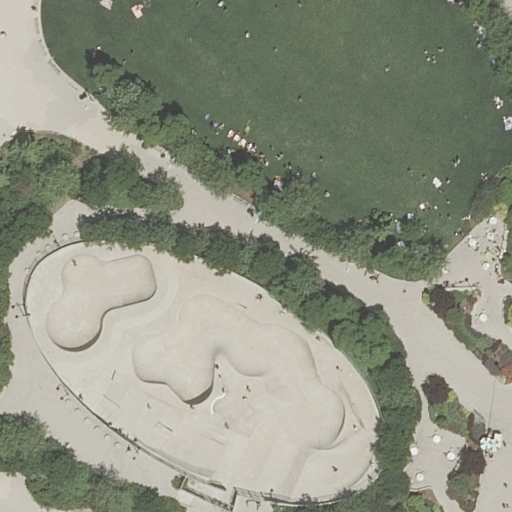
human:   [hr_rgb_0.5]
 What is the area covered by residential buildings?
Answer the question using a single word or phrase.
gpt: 0m2

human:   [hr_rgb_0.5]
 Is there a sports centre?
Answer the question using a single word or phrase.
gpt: yes

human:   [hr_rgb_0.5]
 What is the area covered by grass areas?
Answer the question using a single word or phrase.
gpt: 1710m2

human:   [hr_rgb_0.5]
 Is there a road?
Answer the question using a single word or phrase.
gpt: yes

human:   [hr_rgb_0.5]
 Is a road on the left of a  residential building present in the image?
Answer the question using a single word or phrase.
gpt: no

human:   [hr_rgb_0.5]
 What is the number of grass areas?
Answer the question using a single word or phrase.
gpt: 6

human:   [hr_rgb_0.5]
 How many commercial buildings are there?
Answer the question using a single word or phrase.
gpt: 0

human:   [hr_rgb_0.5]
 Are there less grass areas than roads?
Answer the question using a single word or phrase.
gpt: no

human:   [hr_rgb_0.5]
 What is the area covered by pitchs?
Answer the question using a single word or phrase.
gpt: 2622m2

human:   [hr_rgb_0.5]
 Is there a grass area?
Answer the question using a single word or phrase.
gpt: yes

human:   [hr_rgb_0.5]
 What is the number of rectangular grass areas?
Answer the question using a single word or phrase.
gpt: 1

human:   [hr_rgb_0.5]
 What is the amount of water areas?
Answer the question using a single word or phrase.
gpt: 0

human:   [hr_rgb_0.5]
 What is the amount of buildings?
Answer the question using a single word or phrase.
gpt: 0

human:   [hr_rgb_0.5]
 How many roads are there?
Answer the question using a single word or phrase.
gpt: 3

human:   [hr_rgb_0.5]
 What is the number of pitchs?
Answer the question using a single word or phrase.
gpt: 1

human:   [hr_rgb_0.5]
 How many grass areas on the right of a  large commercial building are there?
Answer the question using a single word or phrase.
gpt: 0

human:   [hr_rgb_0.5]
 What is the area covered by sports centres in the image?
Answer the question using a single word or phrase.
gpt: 7790m2

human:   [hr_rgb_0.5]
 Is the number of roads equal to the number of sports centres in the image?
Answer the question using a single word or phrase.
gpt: no

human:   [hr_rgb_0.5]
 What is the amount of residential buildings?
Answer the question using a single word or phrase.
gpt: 0

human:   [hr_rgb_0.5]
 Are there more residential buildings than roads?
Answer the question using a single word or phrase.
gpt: no

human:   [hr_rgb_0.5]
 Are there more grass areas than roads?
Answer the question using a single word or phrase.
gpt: yes

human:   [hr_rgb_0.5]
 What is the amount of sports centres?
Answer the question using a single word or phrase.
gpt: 1

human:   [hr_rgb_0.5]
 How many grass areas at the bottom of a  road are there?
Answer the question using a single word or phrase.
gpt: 4

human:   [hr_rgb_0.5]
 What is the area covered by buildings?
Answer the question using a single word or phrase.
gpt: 0m2

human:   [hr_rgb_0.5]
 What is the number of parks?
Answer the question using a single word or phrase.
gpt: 1

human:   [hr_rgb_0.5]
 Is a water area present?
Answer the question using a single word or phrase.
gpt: no

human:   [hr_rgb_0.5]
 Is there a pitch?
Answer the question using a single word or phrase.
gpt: yes

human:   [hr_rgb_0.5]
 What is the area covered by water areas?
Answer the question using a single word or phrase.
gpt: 0m2

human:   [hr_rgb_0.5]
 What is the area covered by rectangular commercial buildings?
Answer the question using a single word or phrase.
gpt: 0m2

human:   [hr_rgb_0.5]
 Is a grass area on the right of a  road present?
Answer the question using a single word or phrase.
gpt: yes

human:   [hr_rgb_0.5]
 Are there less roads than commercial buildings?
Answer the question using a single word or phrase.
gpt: no

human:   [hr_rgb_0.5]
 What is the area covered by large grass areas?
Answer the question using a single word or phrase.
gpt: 704m2

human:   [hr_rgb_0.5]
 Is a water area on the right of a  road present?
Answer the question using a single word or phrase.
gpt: no

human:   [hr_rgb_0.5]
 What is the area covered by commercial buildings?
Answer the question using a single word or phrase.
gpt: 0m2

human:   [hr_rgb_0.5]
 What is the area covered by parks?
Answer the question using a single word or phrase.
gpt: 107m2

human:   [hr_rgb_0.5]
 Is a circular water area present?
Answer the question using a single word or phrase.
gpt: no

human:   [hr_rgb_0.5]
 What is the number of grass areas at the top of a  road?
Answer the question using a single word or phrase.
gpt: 5

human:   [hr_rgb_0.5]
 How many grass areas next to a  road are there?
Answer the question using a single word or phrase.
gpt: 6

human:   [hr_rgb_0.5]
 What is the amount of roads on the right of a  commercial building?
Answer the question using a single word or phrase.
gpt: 0

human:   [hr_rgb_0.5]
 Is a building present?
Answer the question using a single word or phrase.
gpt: no

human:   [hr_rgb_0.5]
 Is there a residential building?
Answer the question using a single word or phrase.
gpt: no

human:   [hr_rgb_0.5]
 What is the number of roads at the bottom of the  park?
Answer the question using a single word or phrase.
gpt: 0

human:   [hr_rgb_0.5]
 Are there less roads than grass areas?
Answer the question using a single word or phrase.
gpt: yes

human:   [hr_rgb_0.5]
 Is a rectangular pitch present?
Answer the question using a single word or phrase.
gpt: no

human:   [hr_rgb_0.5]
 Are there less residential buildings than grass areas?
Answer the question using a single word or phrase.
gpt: yes

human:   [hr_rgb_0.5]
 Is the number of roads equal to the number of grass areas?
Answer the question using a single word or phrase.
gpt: no

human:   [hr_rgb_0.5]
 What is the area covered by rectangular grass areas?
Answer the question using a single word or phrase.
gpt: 317m2

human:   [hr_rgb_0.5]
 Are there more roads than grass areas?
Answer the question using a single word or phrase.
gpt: no

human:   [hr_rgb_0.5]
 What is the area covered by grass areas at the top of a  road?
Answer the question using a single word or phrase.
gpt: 1005m2

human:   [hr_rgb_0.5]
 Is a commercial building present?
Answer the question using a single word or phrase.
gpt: no

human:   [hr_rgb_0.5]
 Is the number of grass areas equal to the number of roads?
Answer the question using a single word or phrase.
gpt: no

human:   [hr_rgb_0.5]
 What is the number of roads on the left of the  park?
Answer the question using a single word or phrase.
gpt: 0

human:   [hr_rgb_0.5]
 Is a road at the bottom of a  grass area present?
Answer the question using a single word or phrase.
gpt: yes

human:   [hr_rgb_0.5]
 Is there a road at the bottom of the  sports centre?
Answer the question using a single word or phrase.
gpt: no

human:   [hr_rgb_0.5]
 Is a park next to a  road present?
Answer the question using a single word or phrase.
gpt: yes

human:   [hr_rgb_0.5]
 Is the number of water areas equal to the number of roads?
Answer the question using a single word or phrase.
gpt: no

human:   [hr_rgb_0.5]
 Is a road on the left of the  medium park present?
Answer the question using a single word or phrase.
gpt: no

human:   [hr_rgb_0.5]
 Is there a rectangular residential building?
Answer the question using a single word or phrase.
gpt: no

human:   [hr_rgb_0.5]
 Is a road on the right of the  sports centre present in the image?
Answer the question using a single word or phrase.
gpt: yes

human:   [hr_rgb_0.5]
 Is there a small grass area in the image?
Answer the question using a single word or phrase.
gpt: yes

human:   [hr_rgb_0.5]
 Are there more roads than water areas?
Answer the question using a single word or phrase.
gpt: yes

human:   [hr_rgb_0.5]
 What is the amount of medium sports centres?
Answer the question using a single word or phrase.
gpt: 0

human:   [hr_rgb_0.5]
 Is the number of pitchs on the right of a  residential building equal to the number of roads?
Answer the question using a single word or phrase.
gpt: no

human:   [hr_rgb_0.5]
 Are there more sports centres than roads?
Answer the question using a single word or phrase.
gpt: no